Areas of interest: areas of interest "Commercial service"
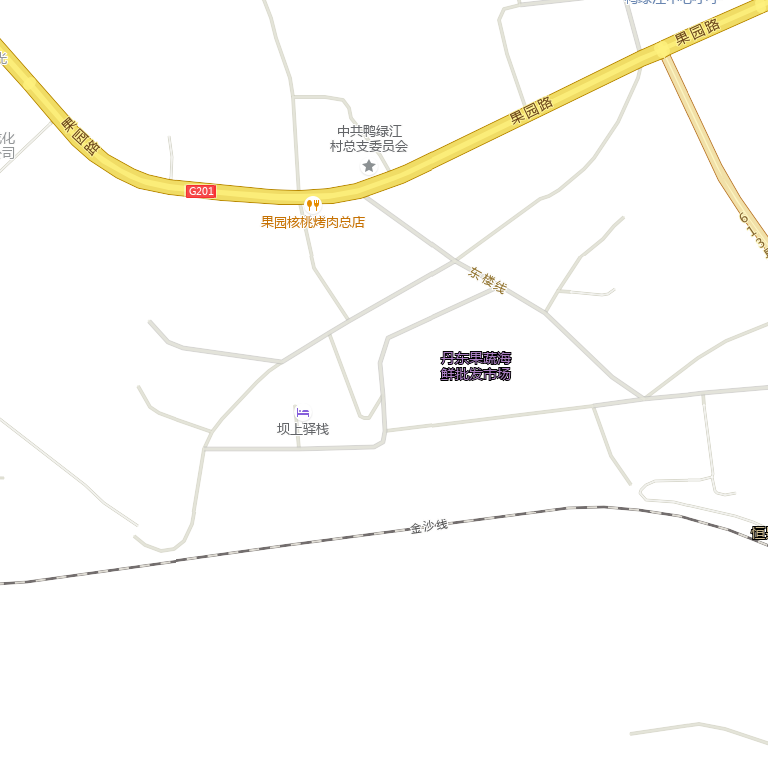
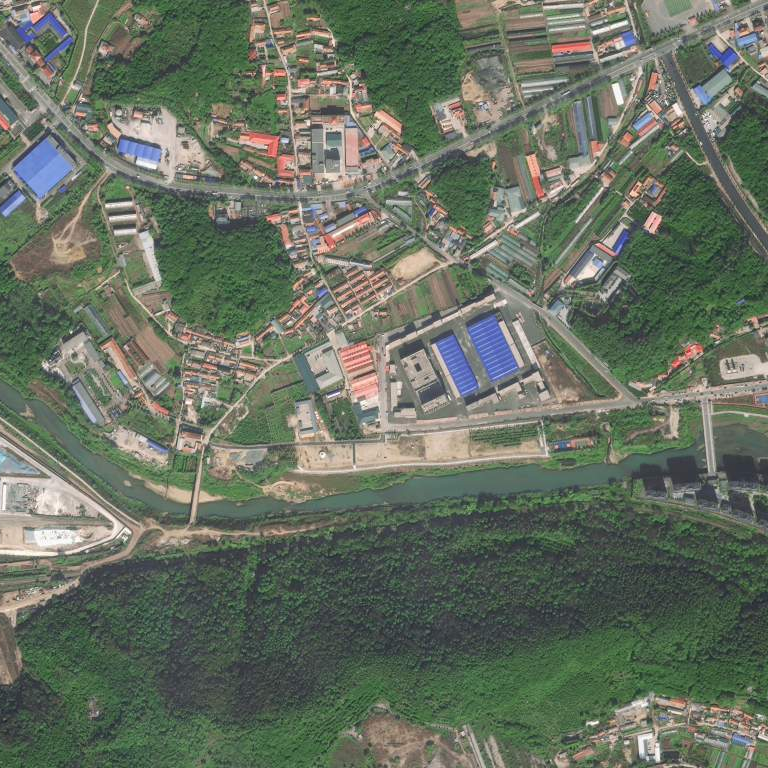